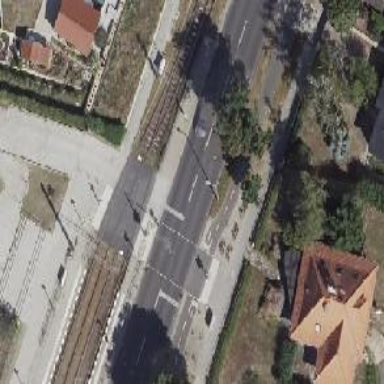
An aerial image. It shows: Tram level crossing on the railway.